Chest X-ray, AP view. Patient: 48 years old, sex M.
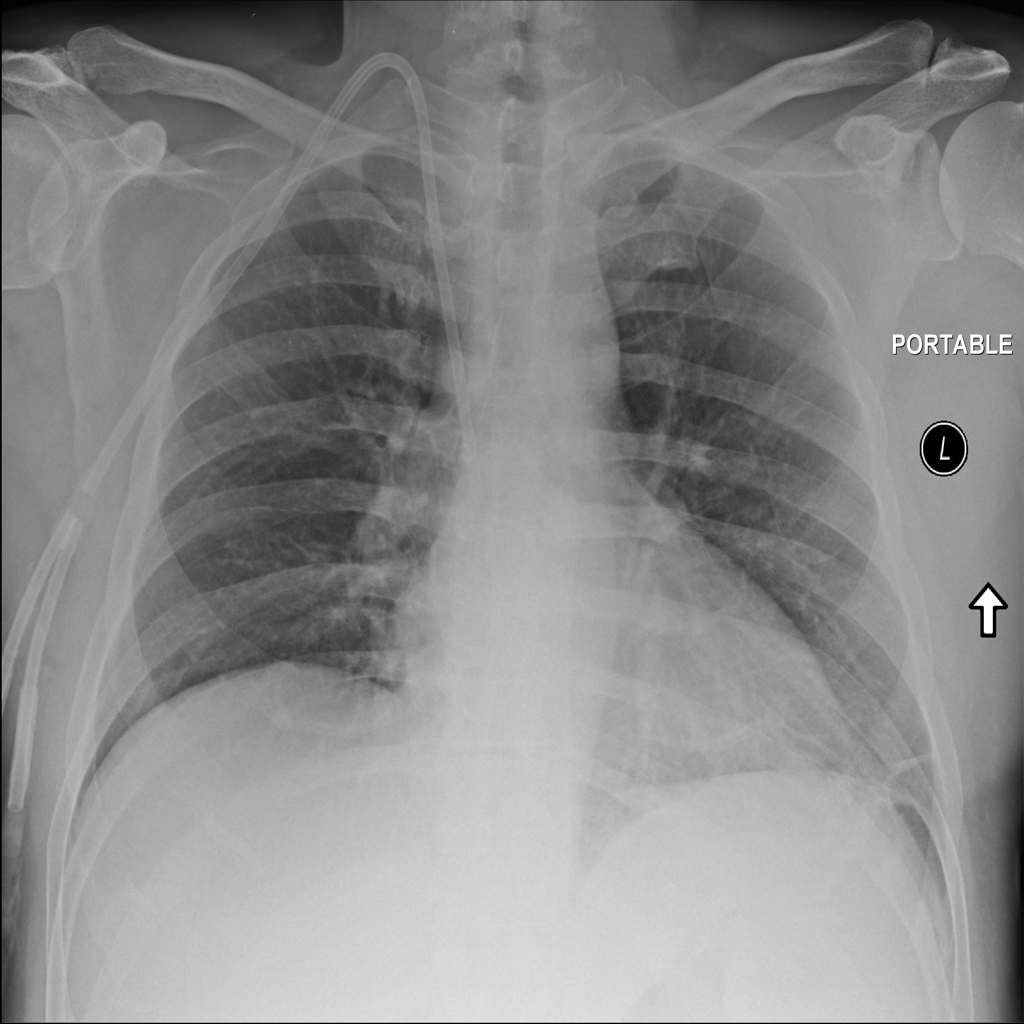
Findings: Atelectasis